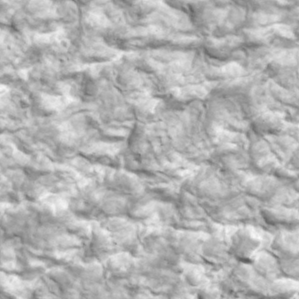
Label: non_frost